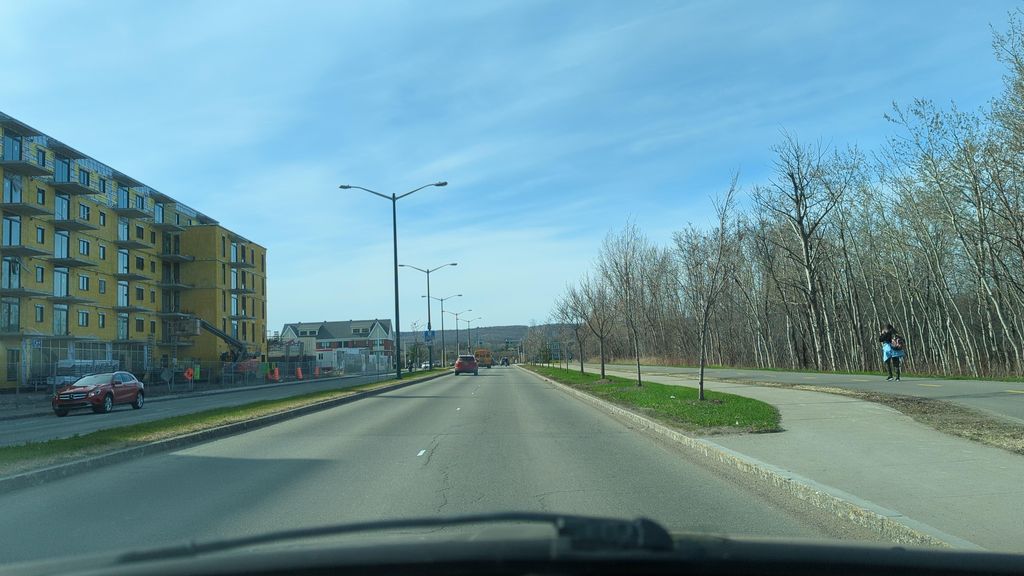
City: quebec_city